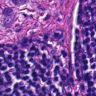
Metastatic tissue present: yes